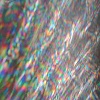
Label: sunburn